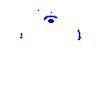
Particle: electron